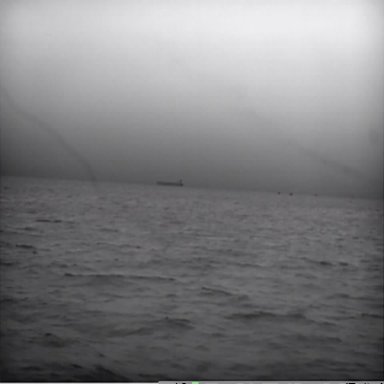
There is a liner in the infrared image.